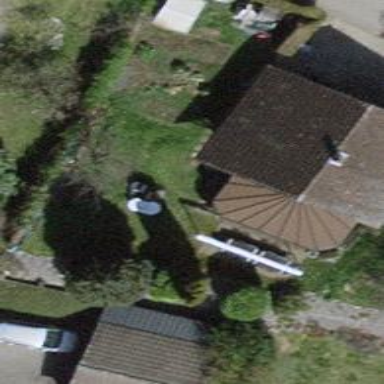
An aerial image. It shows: Detached building.